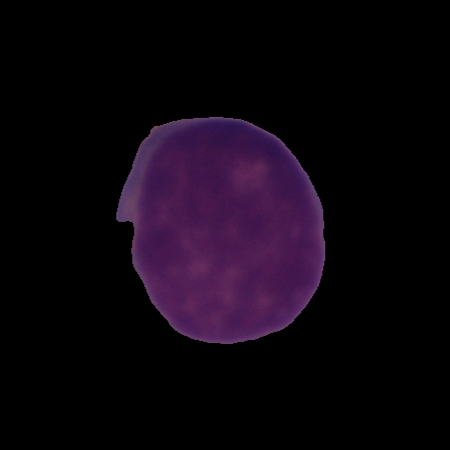
Label: cancer